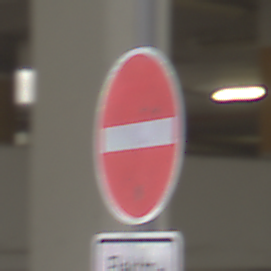
Verkehrszeichen: VerbotDerEinfahrt
Zusatzzeichen unten: BesondereFahrzeugeUndTransportgueter11
Umgebung: Roofed, Urban
Tageszeit: Midday
Wetter: Overcast
Licht: Artificial
Jahreszeit: NotSpecified
Kontrast: MediumContrast